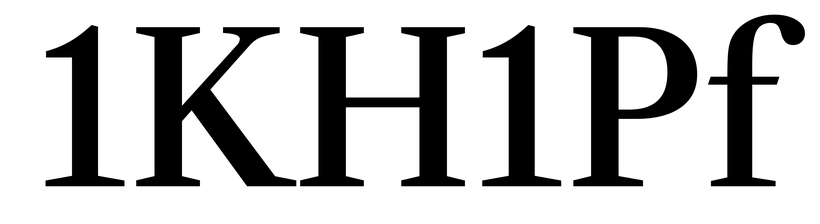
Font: LibreCaslonText_Medium